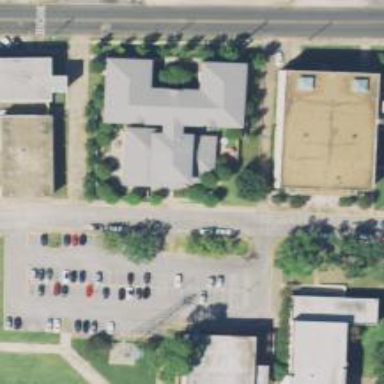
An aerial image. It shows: College building.